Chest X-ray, PA view. Patient: 40 years old, sex M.
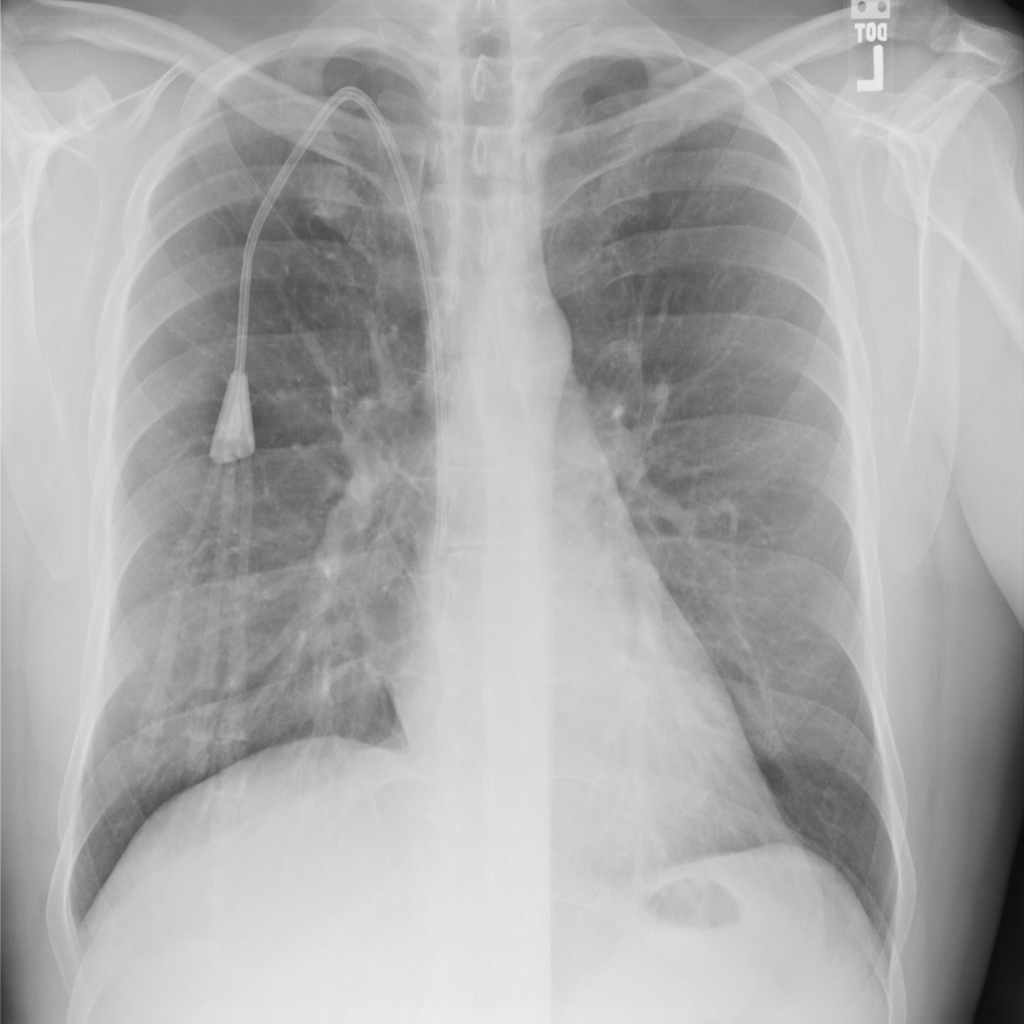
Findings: No Finding